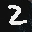
Label: 2